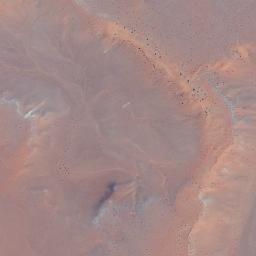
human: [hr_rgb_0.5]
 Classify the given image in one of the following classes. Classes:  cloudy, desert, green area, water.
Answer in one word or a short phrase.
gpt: desert